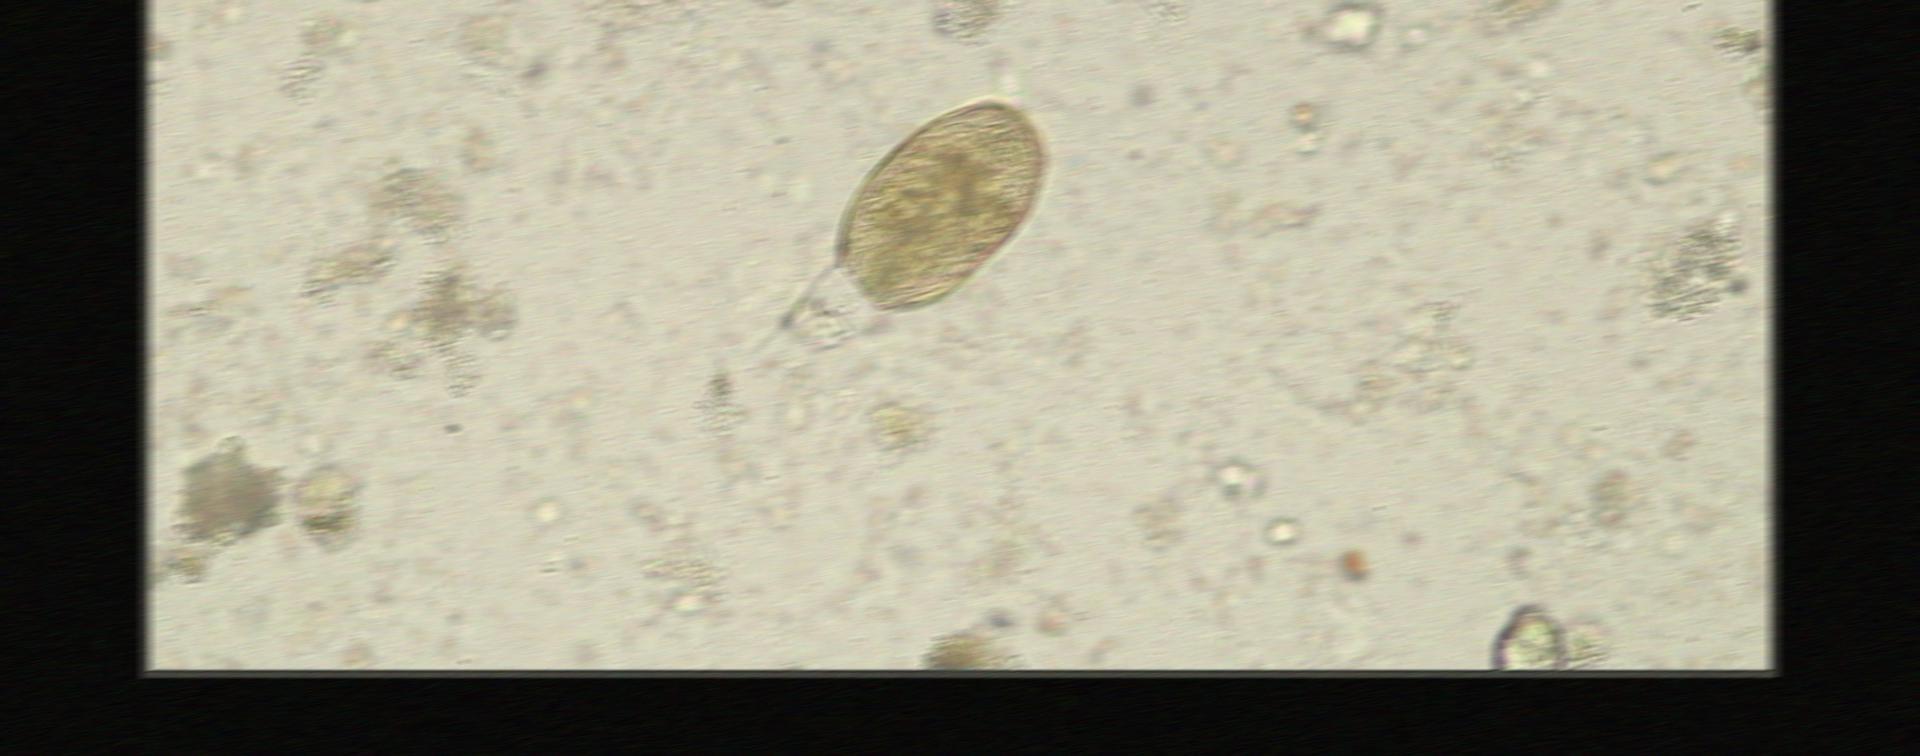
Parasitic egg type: Paragonimus spp